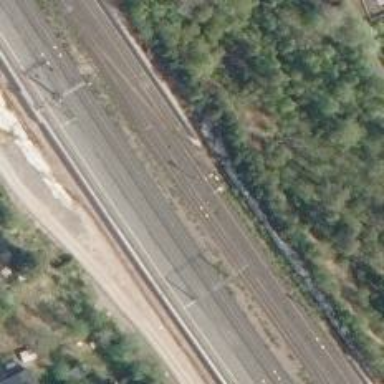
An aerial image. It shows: Railway signal.